Question: I'm getting an error sporadically when doing a chef-client run, it throws a 403 "Forbidden" HTTPServerException when trying to transfer a file. It's not consistent, and it pops up on different files. My network guy says it's probably a timing thing and I should just tell it to retry a few times.
I have a bunch of files that are being pushed, and they're all one-liners. If I were to add the "retries" and "retry_delay" attributes to all of them, it would make them all 4-liners and involve a lot of code duplication.
Is there a way to set a default value for these attributes somewhere so I don't have to set it in like 12 different places?
Here's the error, just for completeness:

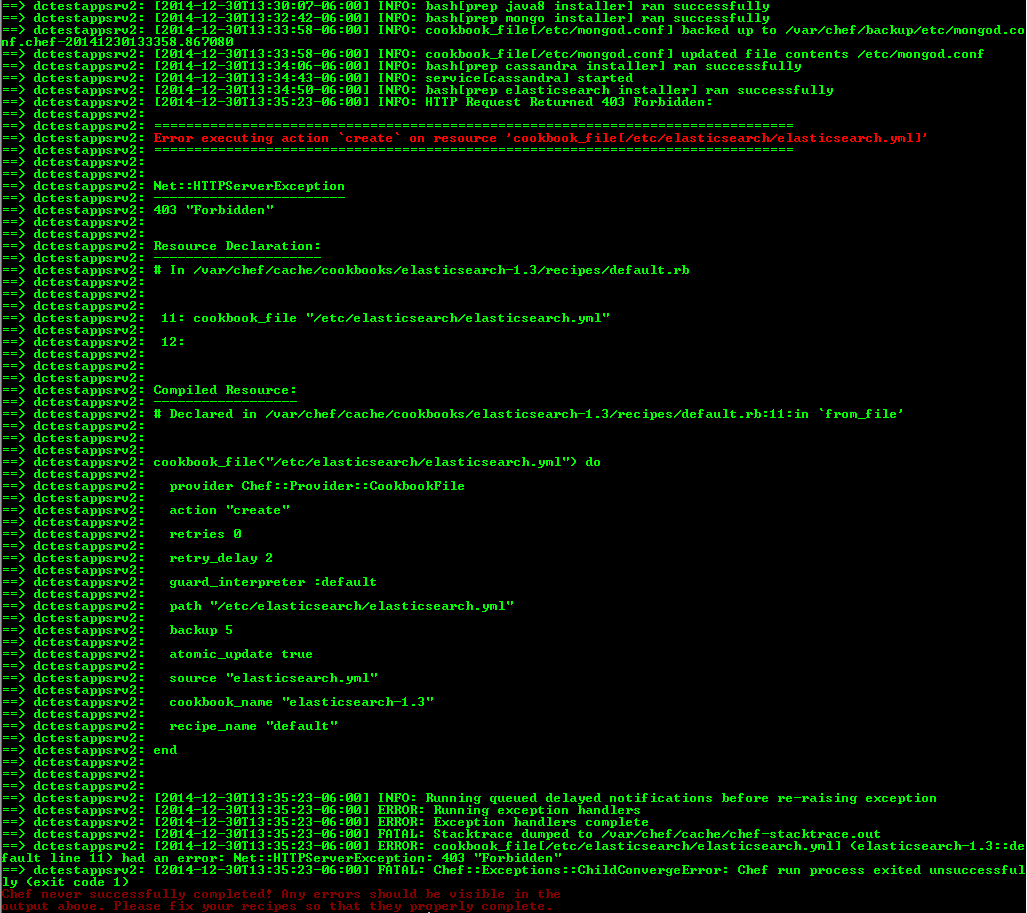
Answer: No, nor is there any reason your connection to the Chef server should be intermittent. How long do your runs take? In Chef 11 things were changed to allow files to be downloaded on-demand during the run to save time at the start. This was reverted because it caused issues on long Chef runs because the URLs for things like cookbook files are timed-locked and only work for a given number of minutes. If your Chef runs are very long, you may be hitting this. This change was reverted in Chef 12, so if you haven't already please try upgrading.